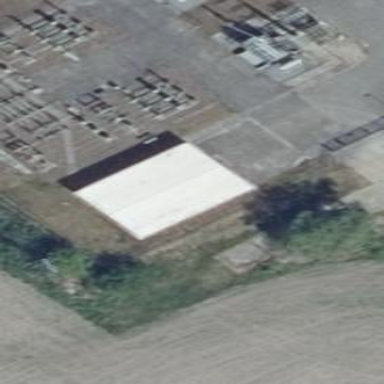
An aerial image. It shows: White flat-roofed building related to electricity.